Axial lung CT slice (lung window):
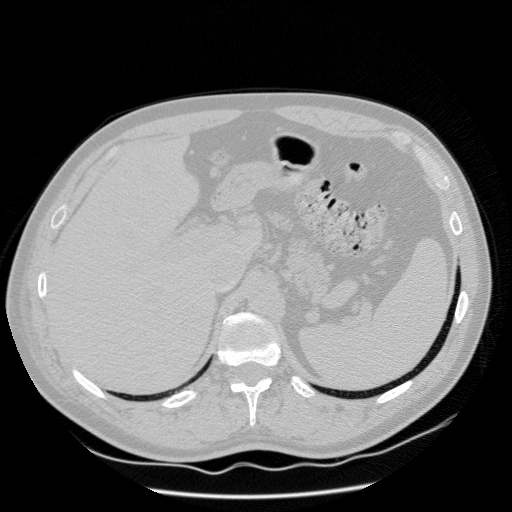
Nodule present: no